Question: I have a share button on my website, I understand that the link is www.facebook.com/share.php?u=myurl. And everything works fine, but how do what it says when you click it, right now it shows my website and then "Coming Soon - Future home of something quite cool"... I did try adding &t=mytitle but nothing changed. Bellow is a screenshot. Thank you.
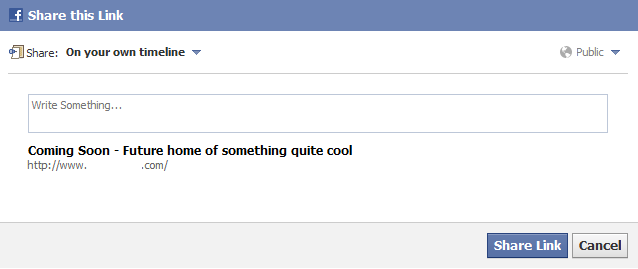
Answer: I'll start with informing you that the facebook "sharer" has been deprecated and is no longer supported as it states <URL>:
> The Share button has been deprecated in favor of the Like button, and
will no longer be supported. Please use the Like button whenever
possible to drive maximum traffic to your apps.
And <URL>:
> We deprecated the Share Button when we launched the Like button,
because the Like button improves clickthrough rates by allowing users
to connect with one click, and by allowing them to see which of their
friends have already connected.
You should use the <URL> buttons instead.
As for the content that is being presented in the feed, you can control that by adding <URL> tags to the page you wish users to share, when facebook crawls your page it extracts those tags and creates the feed story.
In order to debug and see how facebook "sees" your page you can use the <URL> which will also clear the cache facebook already has for your page.